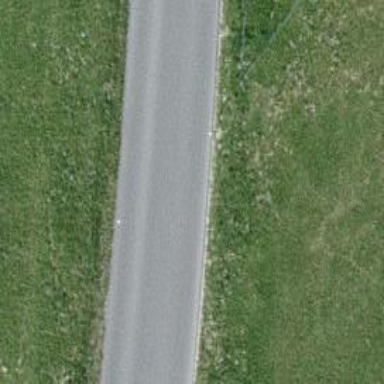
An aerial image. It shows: Tertiary road.